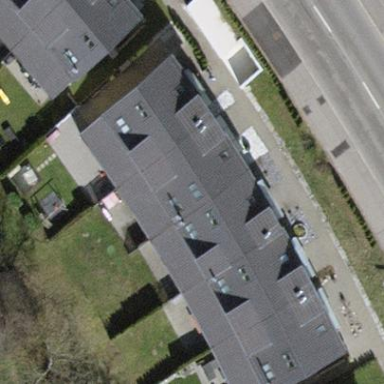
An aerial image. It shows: Terrace building.